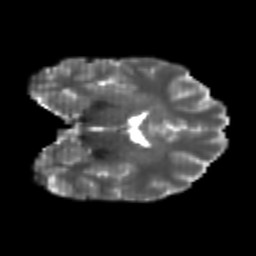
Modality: T2w
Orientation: coronal
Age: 23
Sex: male
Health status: healthy
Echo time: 0.074 s